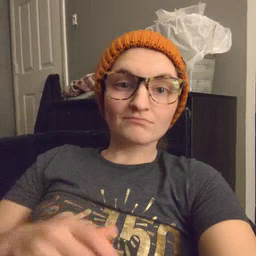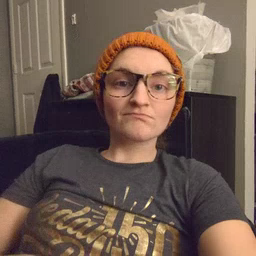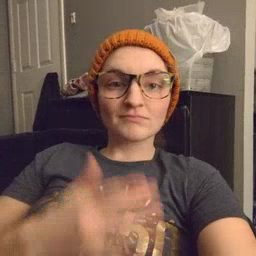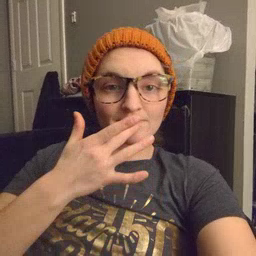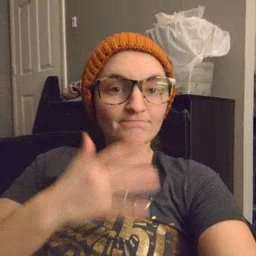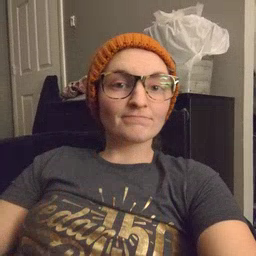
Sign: taste